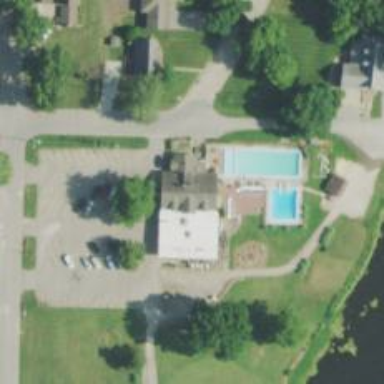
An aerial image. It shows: Clubhouse for golf.